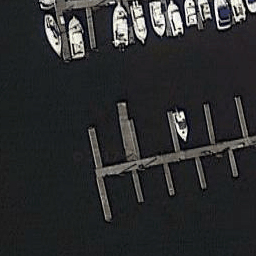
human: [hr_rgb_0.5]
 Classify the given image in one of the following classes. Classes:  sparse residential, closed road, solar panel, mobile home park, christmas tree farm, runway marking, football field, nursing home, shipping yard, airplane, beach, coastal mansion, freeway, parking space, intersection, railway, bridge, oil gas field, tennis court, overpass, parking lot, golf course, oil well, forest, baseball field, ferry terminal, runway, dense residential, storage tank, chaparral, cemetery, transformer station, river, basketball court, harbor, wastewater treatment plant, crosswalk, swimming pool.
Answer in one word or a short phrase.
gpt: harbor